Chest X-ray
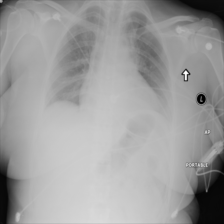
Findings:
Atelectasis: negative
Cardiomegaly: negative
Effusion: negative
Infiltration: negative
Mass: negative
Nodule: negative
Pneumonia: negative
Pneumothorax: negative
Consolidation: negative
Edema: negative
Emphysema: negative
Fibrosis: negative
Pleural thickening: negative
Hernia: negative